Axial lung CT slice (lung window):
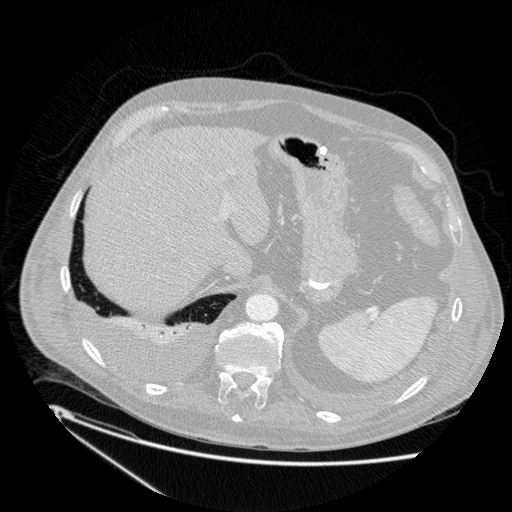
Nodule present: no